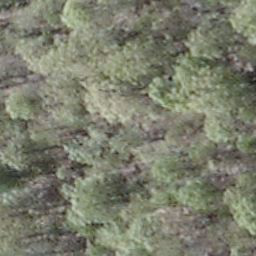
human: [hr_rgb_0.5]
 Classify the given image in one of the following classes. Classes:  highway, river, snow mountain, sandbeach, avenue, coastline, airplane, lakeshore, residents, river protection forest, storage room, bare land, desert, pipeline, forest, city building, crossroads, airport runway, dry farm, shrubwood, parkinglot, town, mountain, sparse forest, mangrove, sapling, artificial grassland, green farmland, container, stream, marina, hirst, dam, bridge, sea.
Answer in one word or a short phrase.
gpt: shrubwood